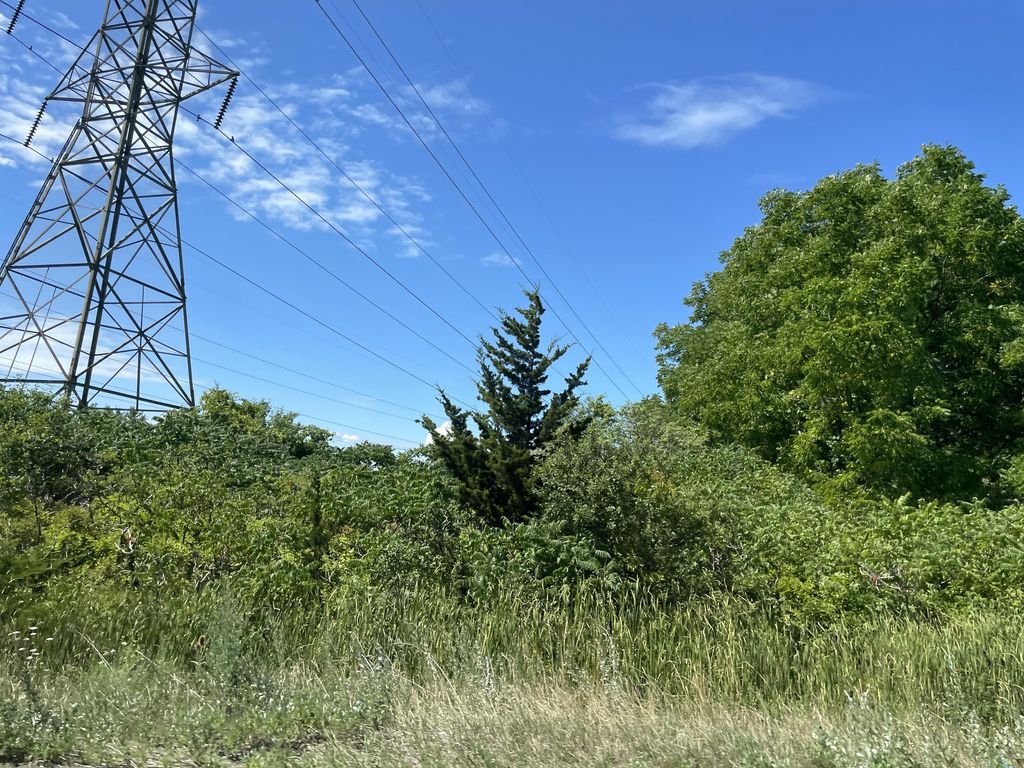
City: hamilton